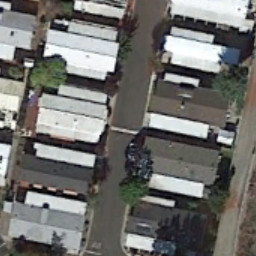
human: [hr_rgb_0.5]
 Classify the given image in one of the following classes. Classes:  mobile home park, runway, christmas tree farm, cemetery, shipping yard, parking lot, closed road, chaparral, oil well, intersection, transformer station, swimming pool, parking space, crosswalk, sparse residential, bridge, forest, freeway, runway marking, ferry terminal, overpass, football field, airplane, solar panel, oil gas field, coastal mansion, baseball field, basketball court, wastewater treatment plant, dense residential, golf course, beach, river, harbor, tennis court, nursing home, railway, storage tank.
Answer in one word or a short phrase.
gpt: mobile home park